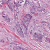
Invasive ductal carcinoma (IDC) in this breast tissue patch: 1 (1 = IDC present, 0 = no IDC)